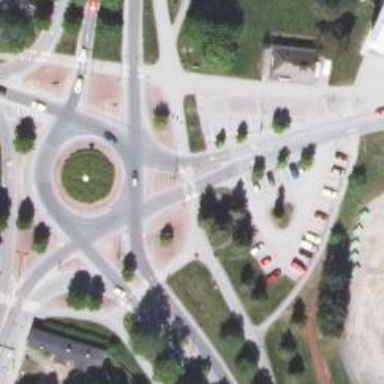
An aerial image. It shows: Crossing on the road.